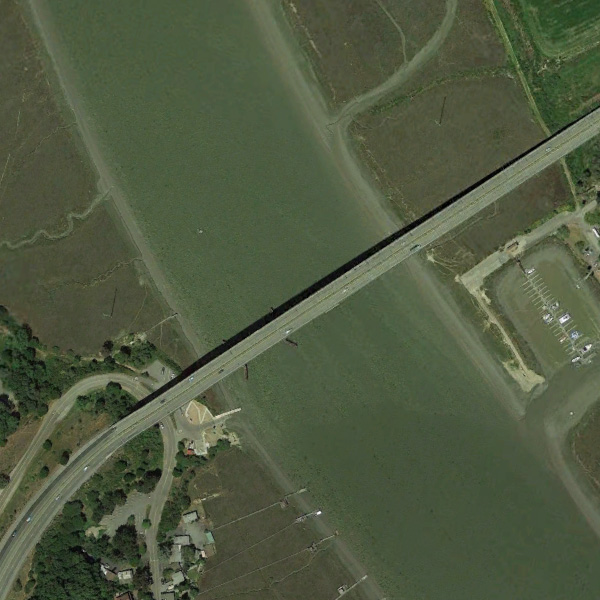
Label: Bridge